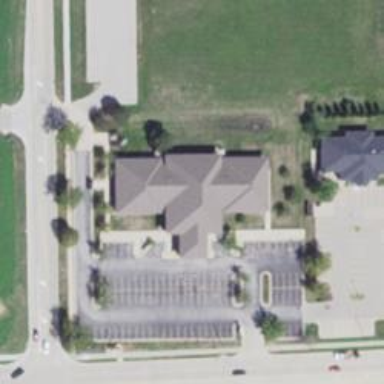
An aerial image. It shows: Healthcare clinic is depicted in the image.